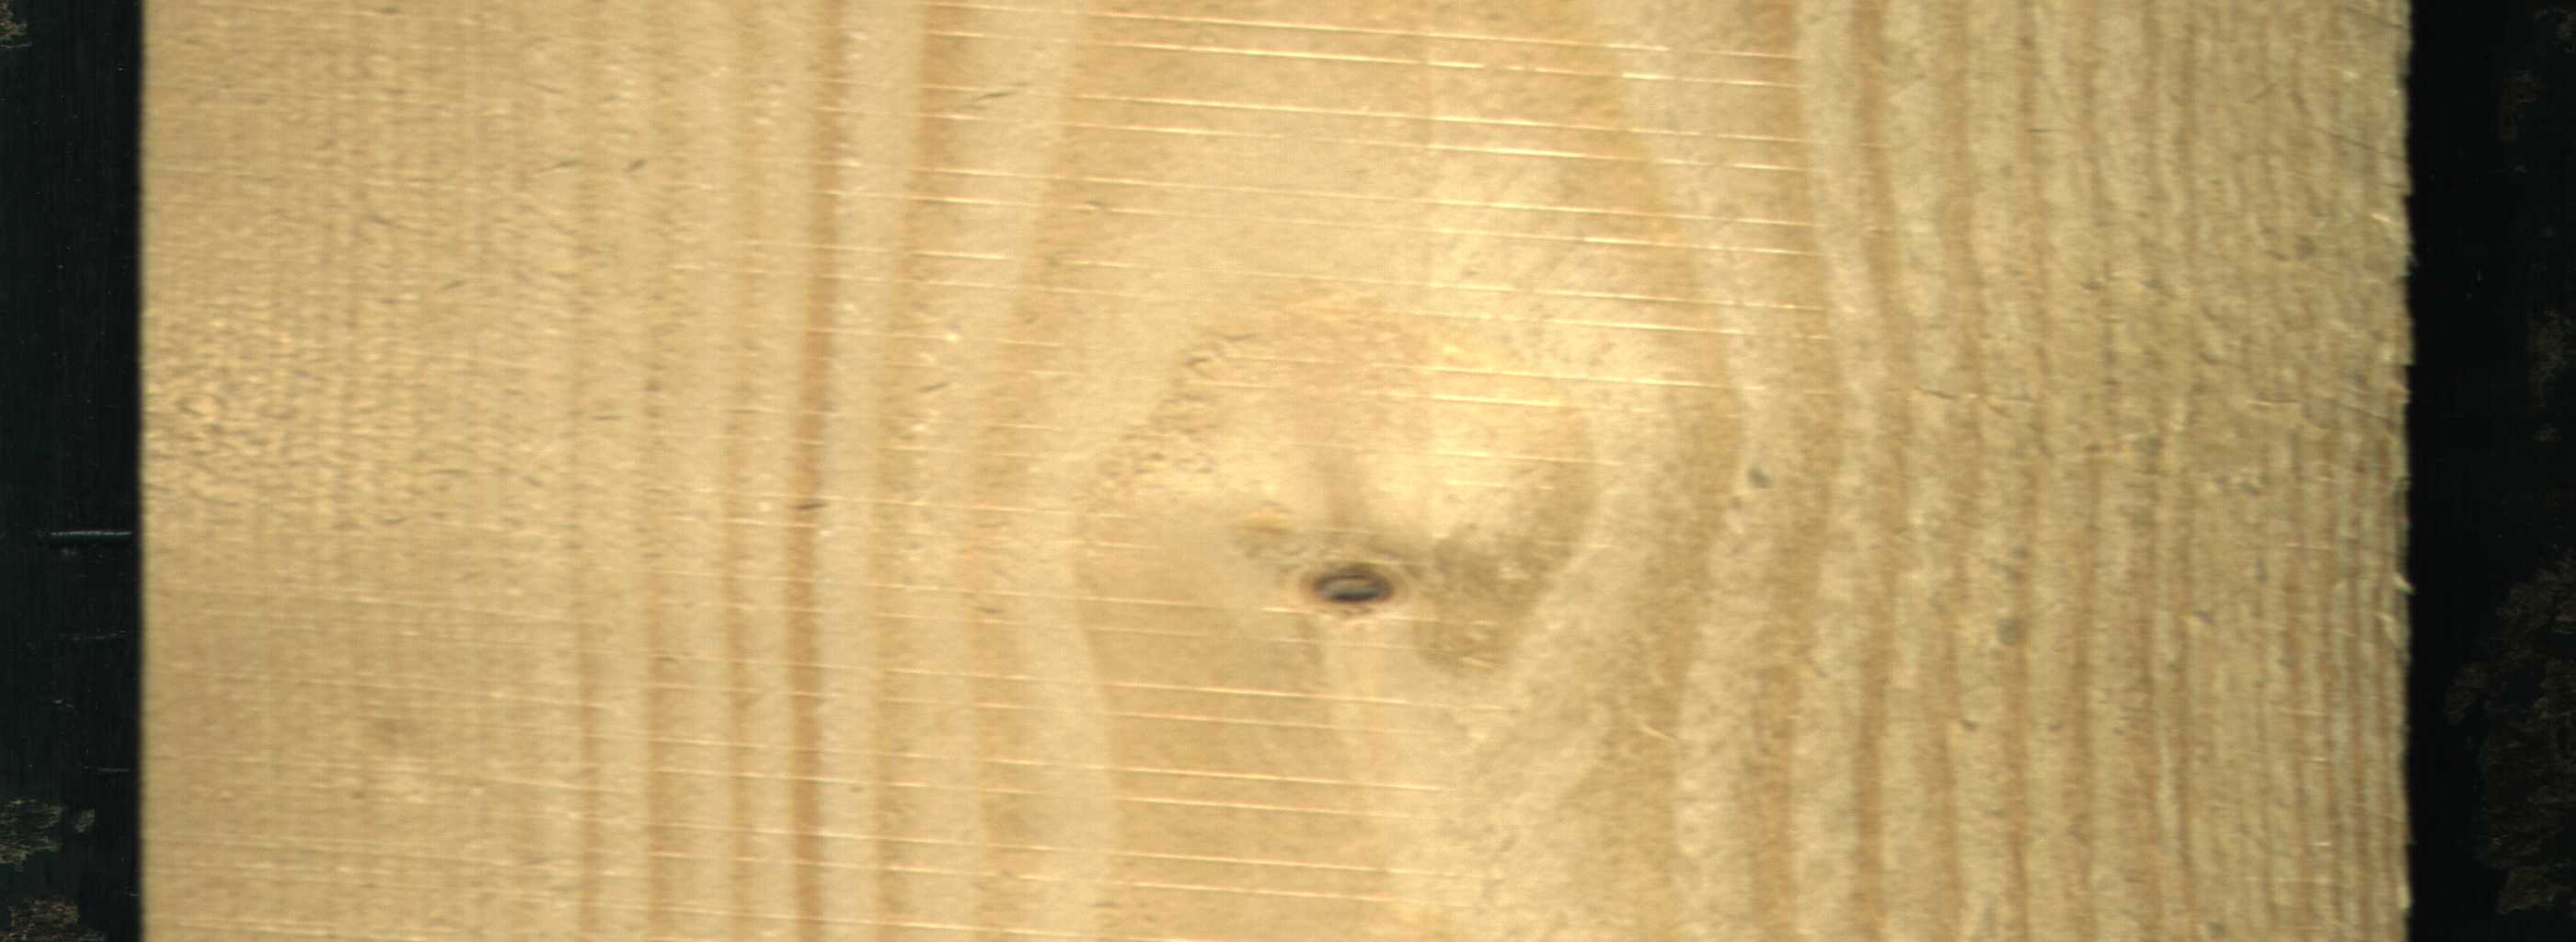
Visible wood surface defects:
Live_Knot